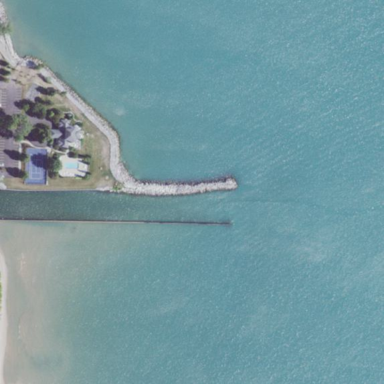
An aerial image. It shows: Breakwater structure.